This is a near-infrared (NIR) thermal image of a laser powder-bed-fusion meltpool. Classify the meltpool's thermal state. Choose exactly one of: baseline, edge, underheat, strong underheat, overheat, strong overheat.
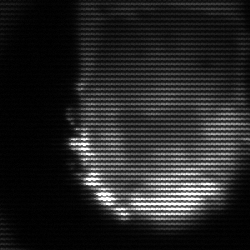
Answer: baseline